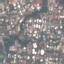
Land use / land cover class: Residential